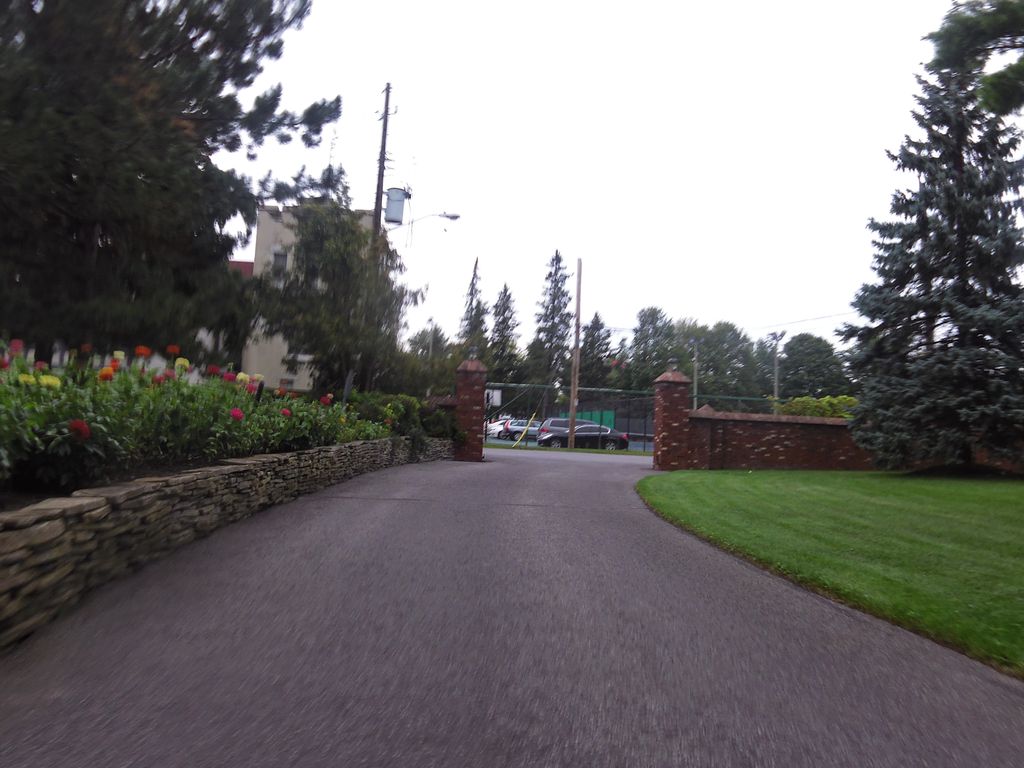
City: ottawa-gatineau